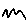
Label: zigzag